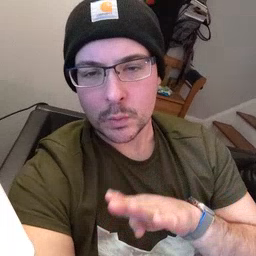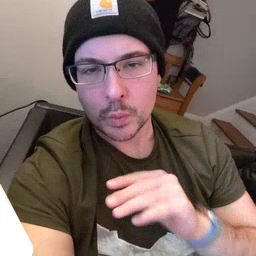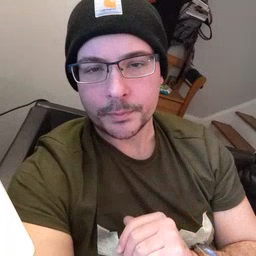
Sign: into